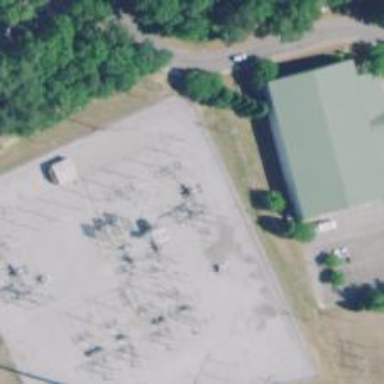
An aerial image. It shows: Switch used for power control.